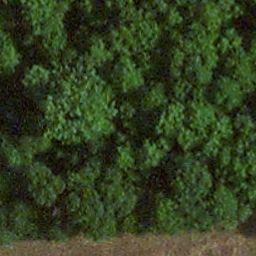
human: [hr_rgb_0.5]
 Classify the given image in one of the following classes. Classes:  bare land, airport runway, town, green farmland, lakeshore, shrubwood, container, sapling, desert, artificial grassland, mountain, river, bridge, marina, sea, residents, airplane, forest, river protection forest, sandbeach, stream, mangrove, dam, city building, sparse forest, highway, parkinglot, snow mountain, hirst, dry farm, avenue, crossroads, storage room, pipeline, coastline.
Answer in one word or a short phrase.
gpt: forest